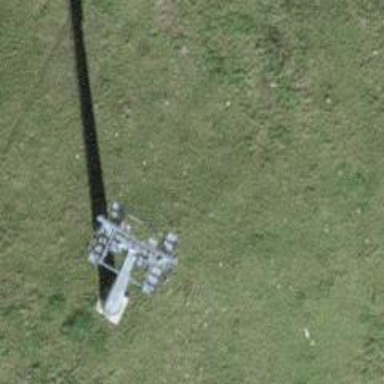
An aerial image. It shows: Pylon for aerialway.